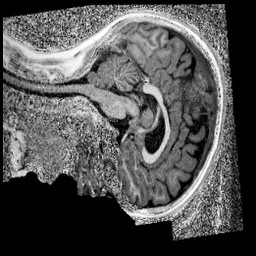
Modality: UNIT1_denoised
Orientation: sagittal
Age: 11
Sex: female
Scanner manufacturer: siemens
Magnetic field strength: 3 T
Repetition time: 4 s
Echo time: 0.00299 s